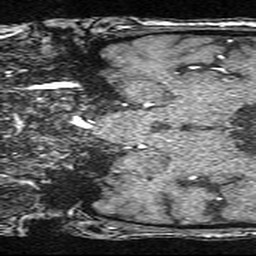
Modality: angio
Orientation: coronal
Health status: ill
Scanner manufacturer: siemens
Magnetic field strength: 1.5 T
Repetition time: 0.024 s
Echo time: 0.007 s